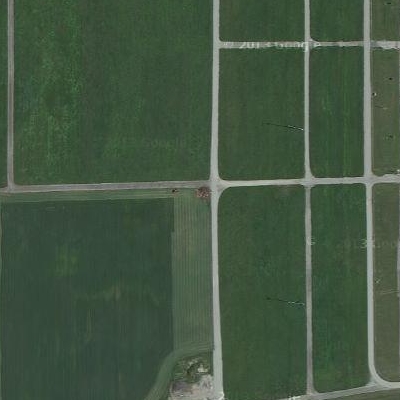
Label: Field